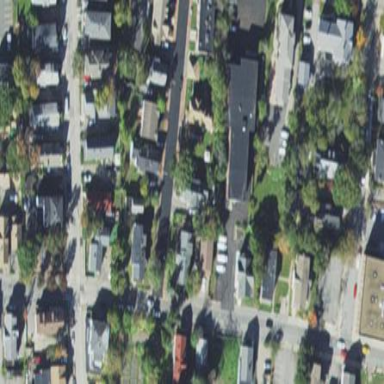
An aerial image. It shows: Sidewalk.